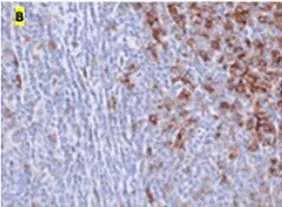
(B-D) shows the presence of tumor markers CD20, TdT, and CD34 respectively. These are indicative of a B-LBL diagnosis.
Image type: pathology (immunostaining)